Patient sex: F
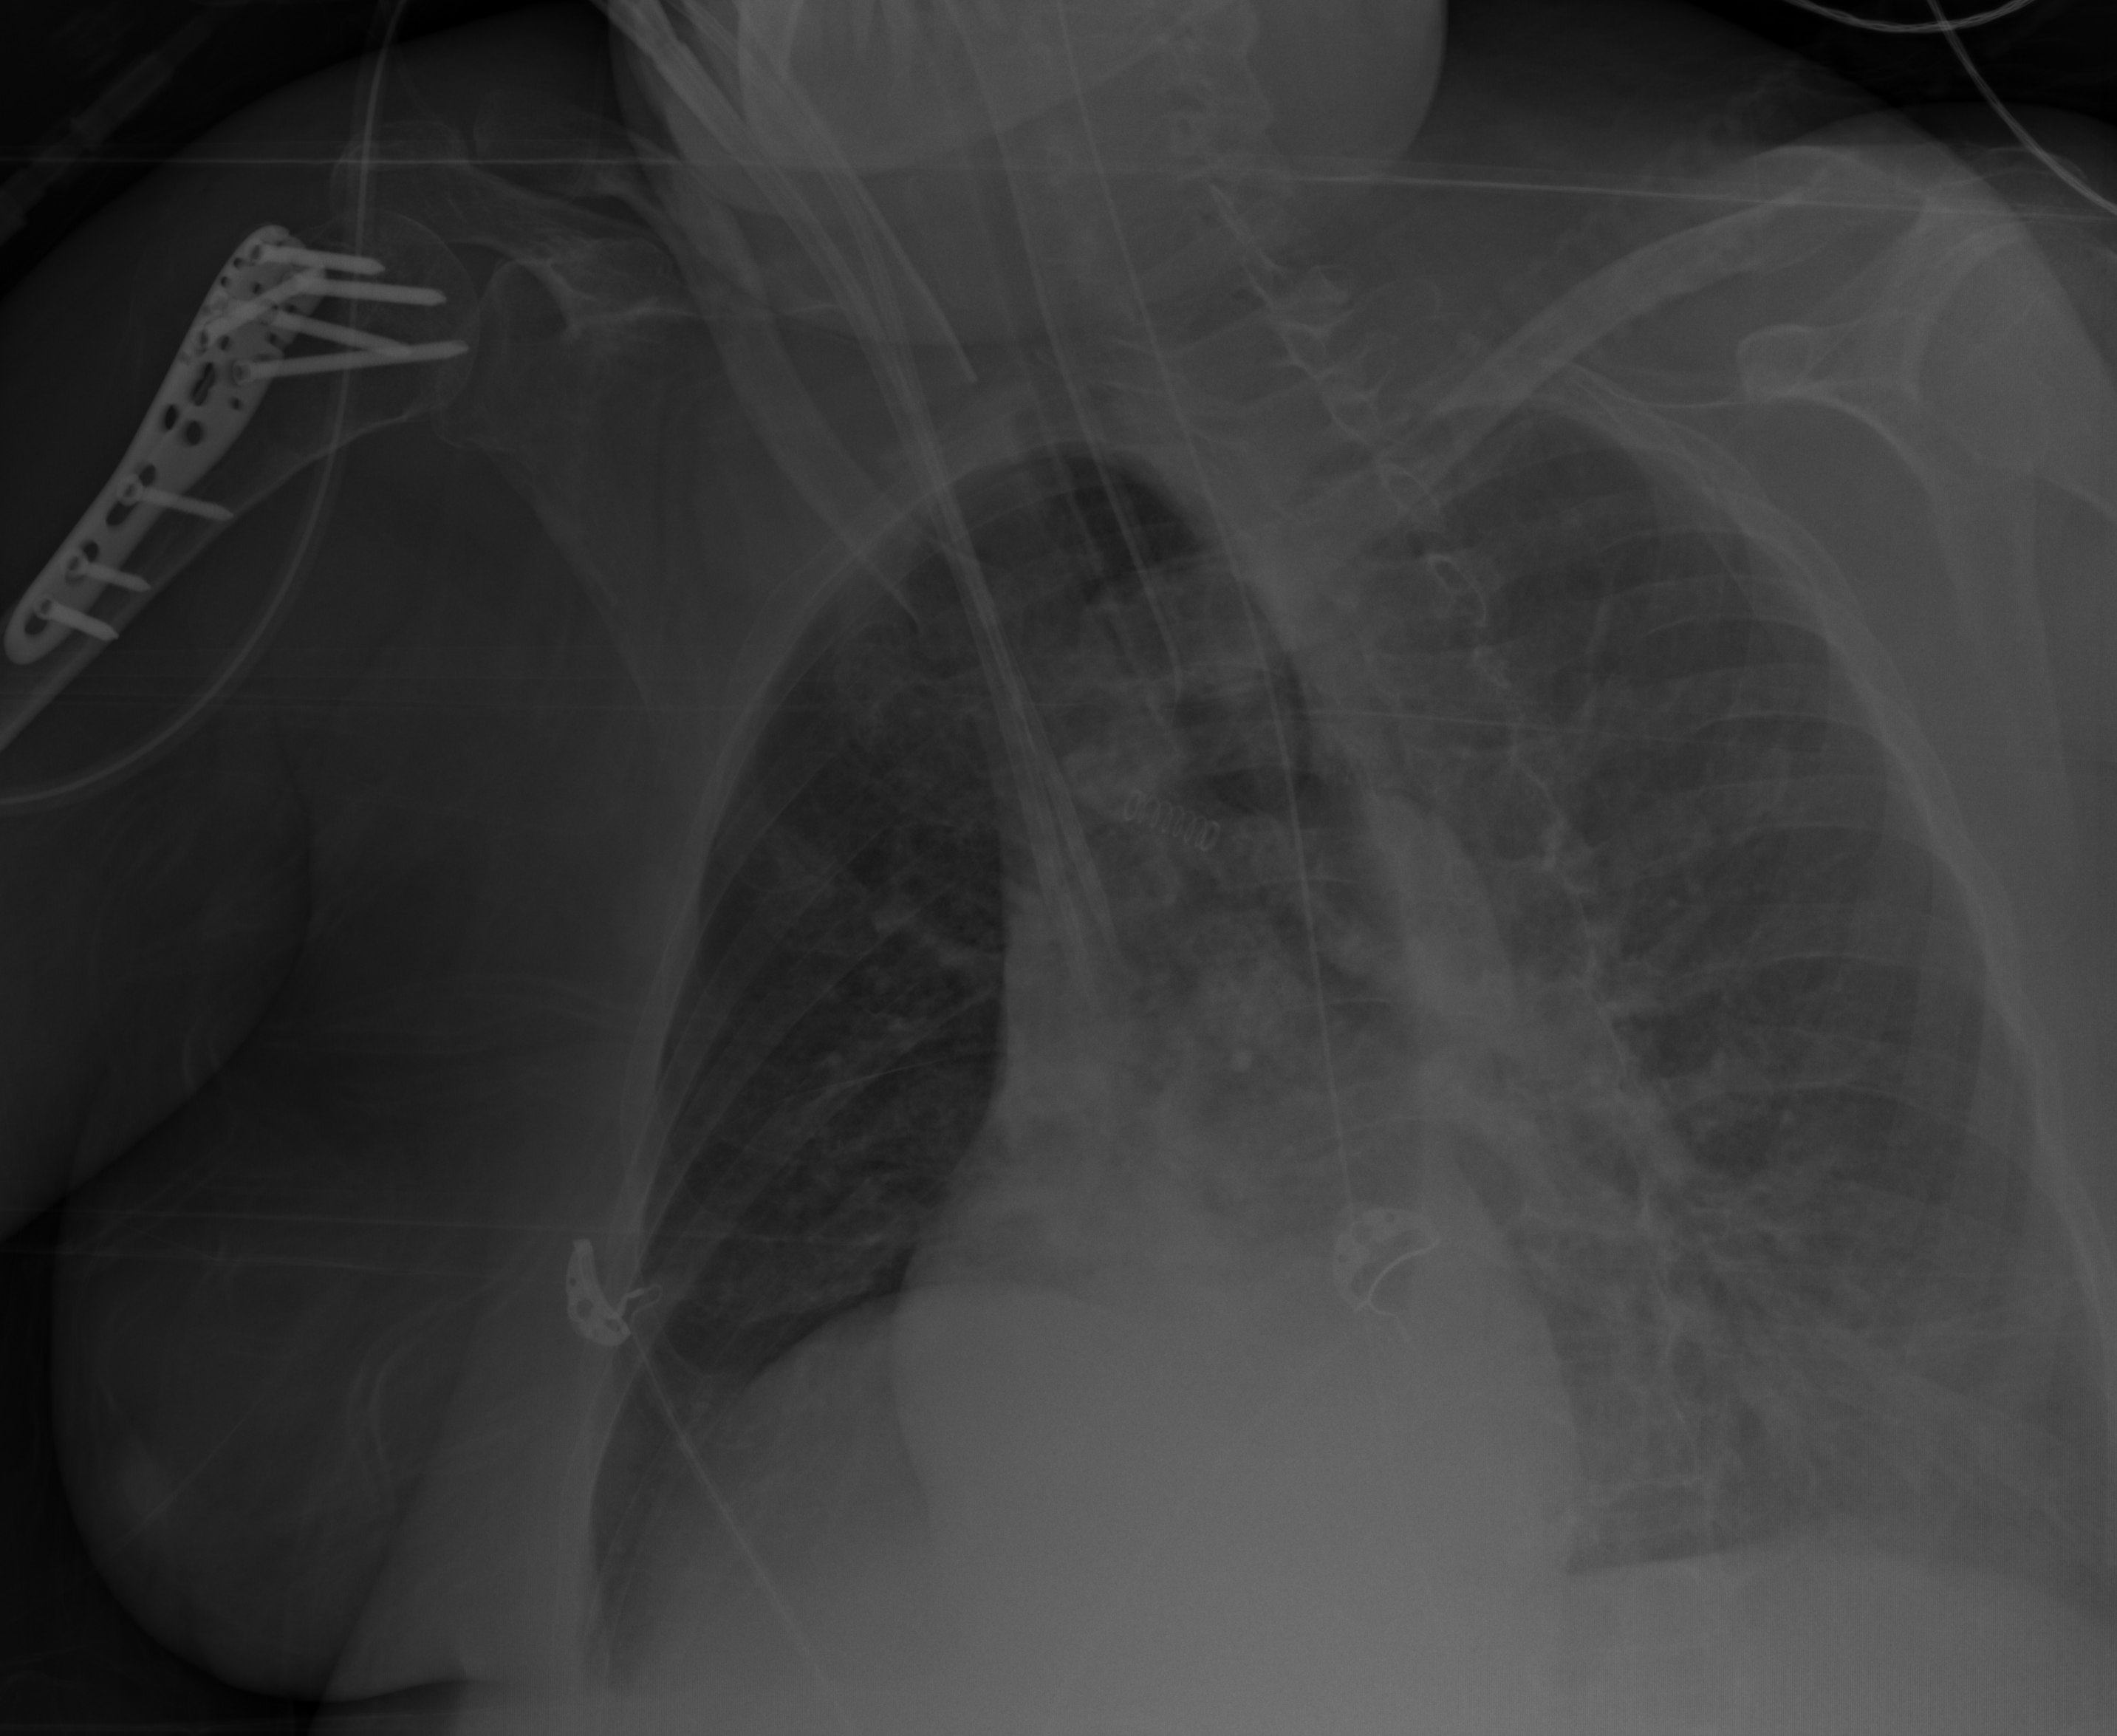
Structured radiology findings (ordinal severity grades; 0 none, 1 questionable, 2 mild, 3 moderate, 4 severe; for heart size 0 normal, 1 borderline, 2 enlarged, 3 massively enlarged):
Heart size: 0
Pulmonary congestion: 2
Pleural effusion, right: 0
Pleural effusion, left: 2
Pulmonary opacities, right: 0
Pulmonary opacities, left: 2
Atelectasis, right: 0
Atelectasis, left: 2